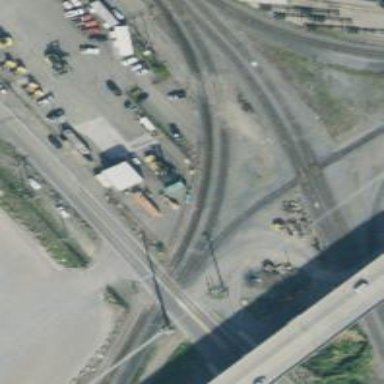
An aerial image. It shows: Rail spur service.